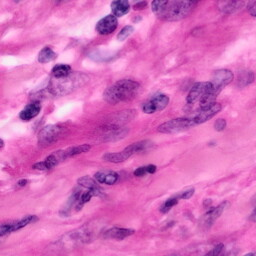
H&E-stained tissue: Pancreatic